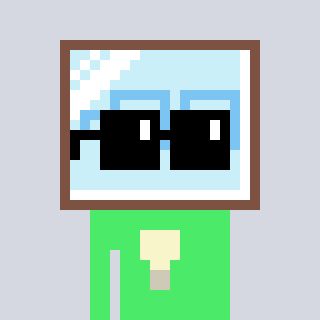
a pixel art character with square black sunglasses, a mirror-shaped head and a teal-colored body on a cool background